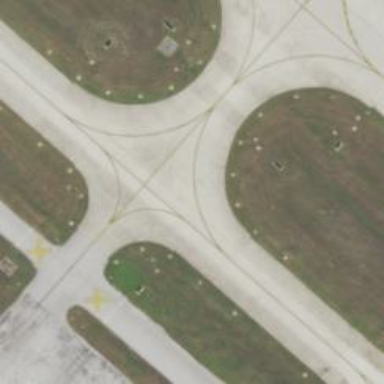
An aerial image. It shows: View of taxiway at the airport.